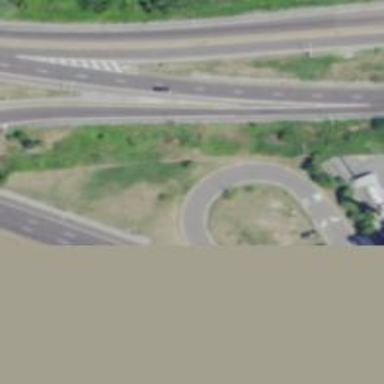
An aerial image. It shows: Asphalt trunk link road with jughandle junction.